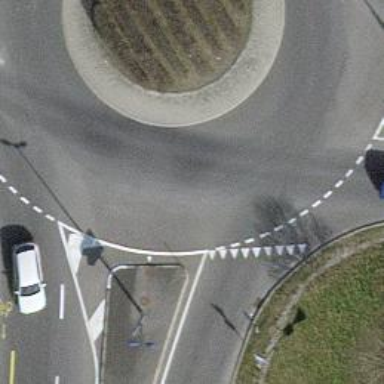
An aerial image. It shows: The primary highway has asphalt surface and features roundabout. There are no sidewalks.